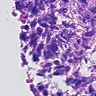
Metastatic tissue present: yes